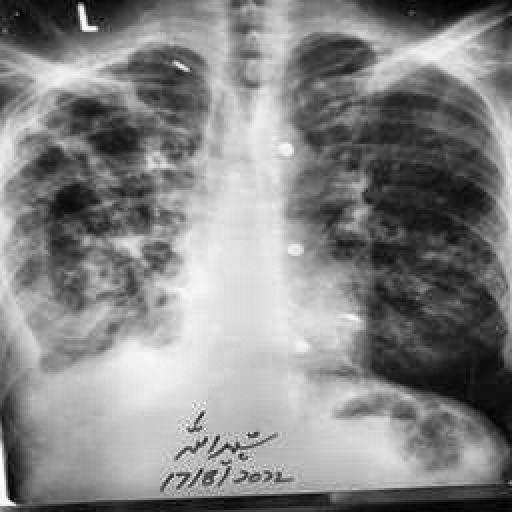
Finding: TUBERCULOSIS